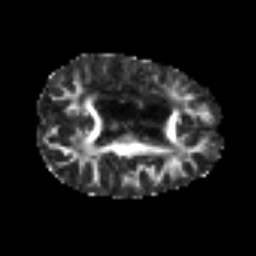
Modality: FA
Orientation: axial
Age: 31
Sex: female
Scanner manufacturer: siemens
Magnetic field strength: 3 T
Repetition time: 6.1 s
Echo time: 0.101 s